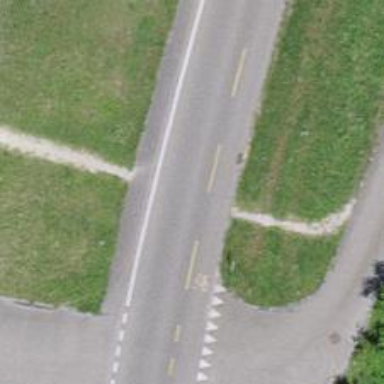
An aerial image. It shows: Unmarked crossing on the road.